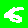
Digit: 5